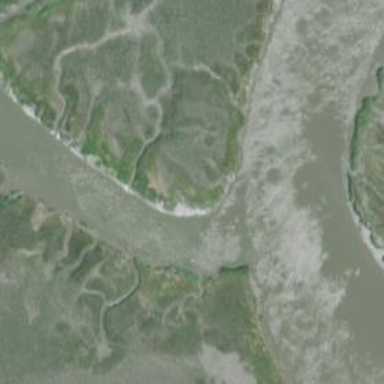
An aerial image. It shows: Tidal saltmarsh wetland.